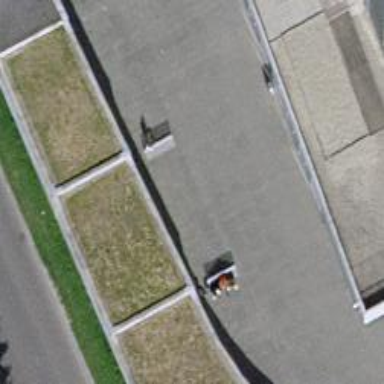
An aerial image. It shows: Bench.